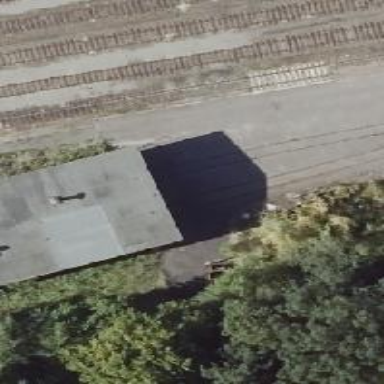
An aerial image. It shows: Abandoned railway.